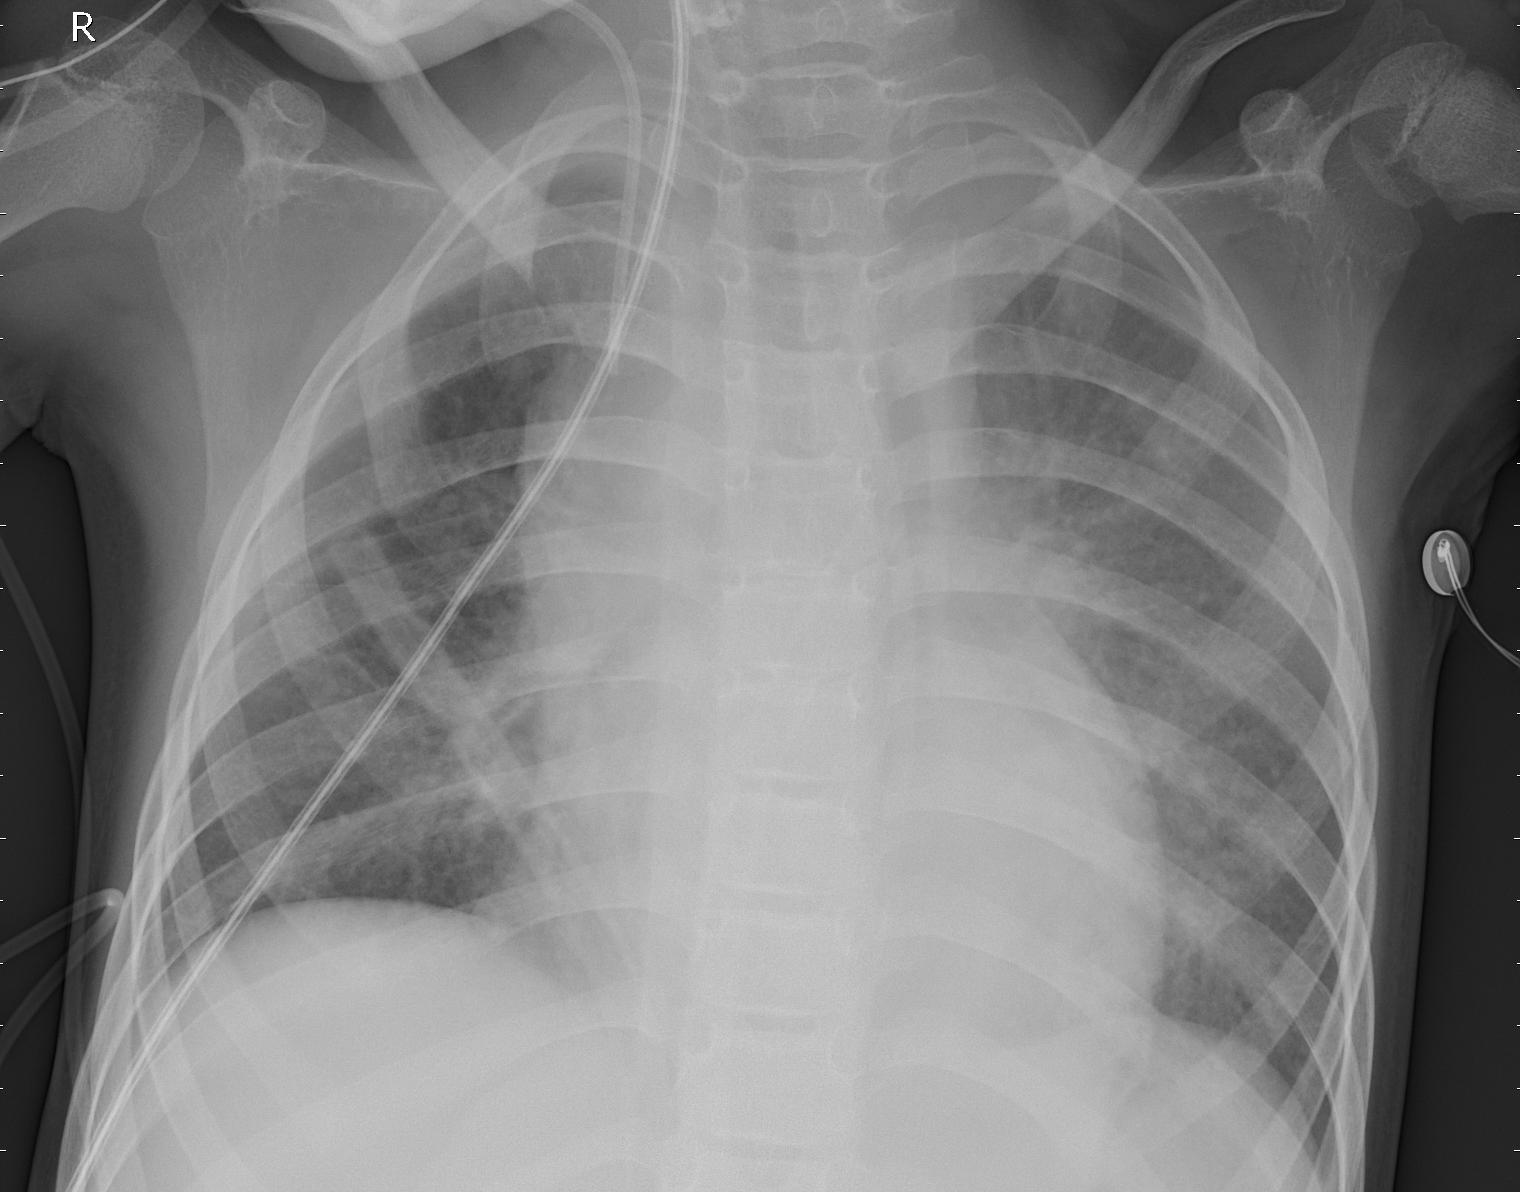
Diagnosis: PNEUMONIA